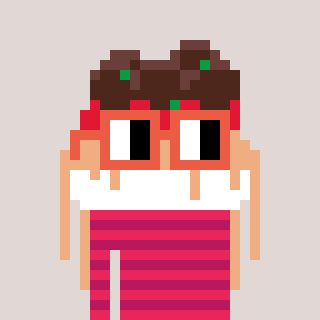
a pixel art character with square orange glasses, a spaghetti-shaped head and a darkpink-colored body on a warm background